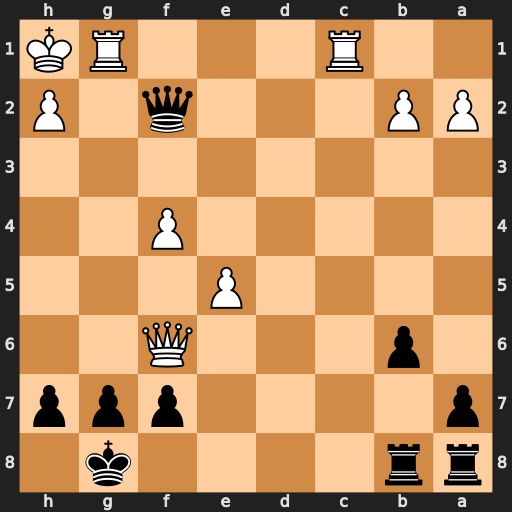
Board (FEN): rr4k1/p4ppp/1p3Q2/4P3/5P2/8/PP3q1P/2R3RK
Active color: b
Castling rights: -
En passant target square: -
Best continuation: Qf3+ Rg2 Qxg2+ Kxg2 gxf6